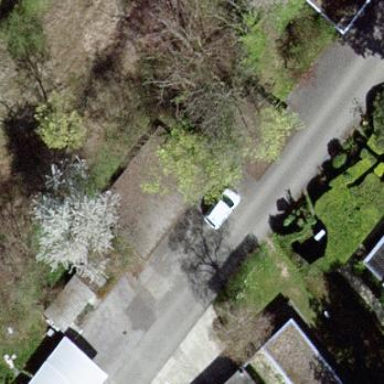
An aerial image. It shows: Group of garages.